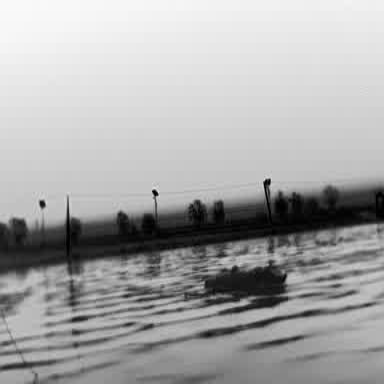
There is a container_ship in the infrared image.